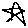
Label: star